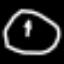
Label: clock